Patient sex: F
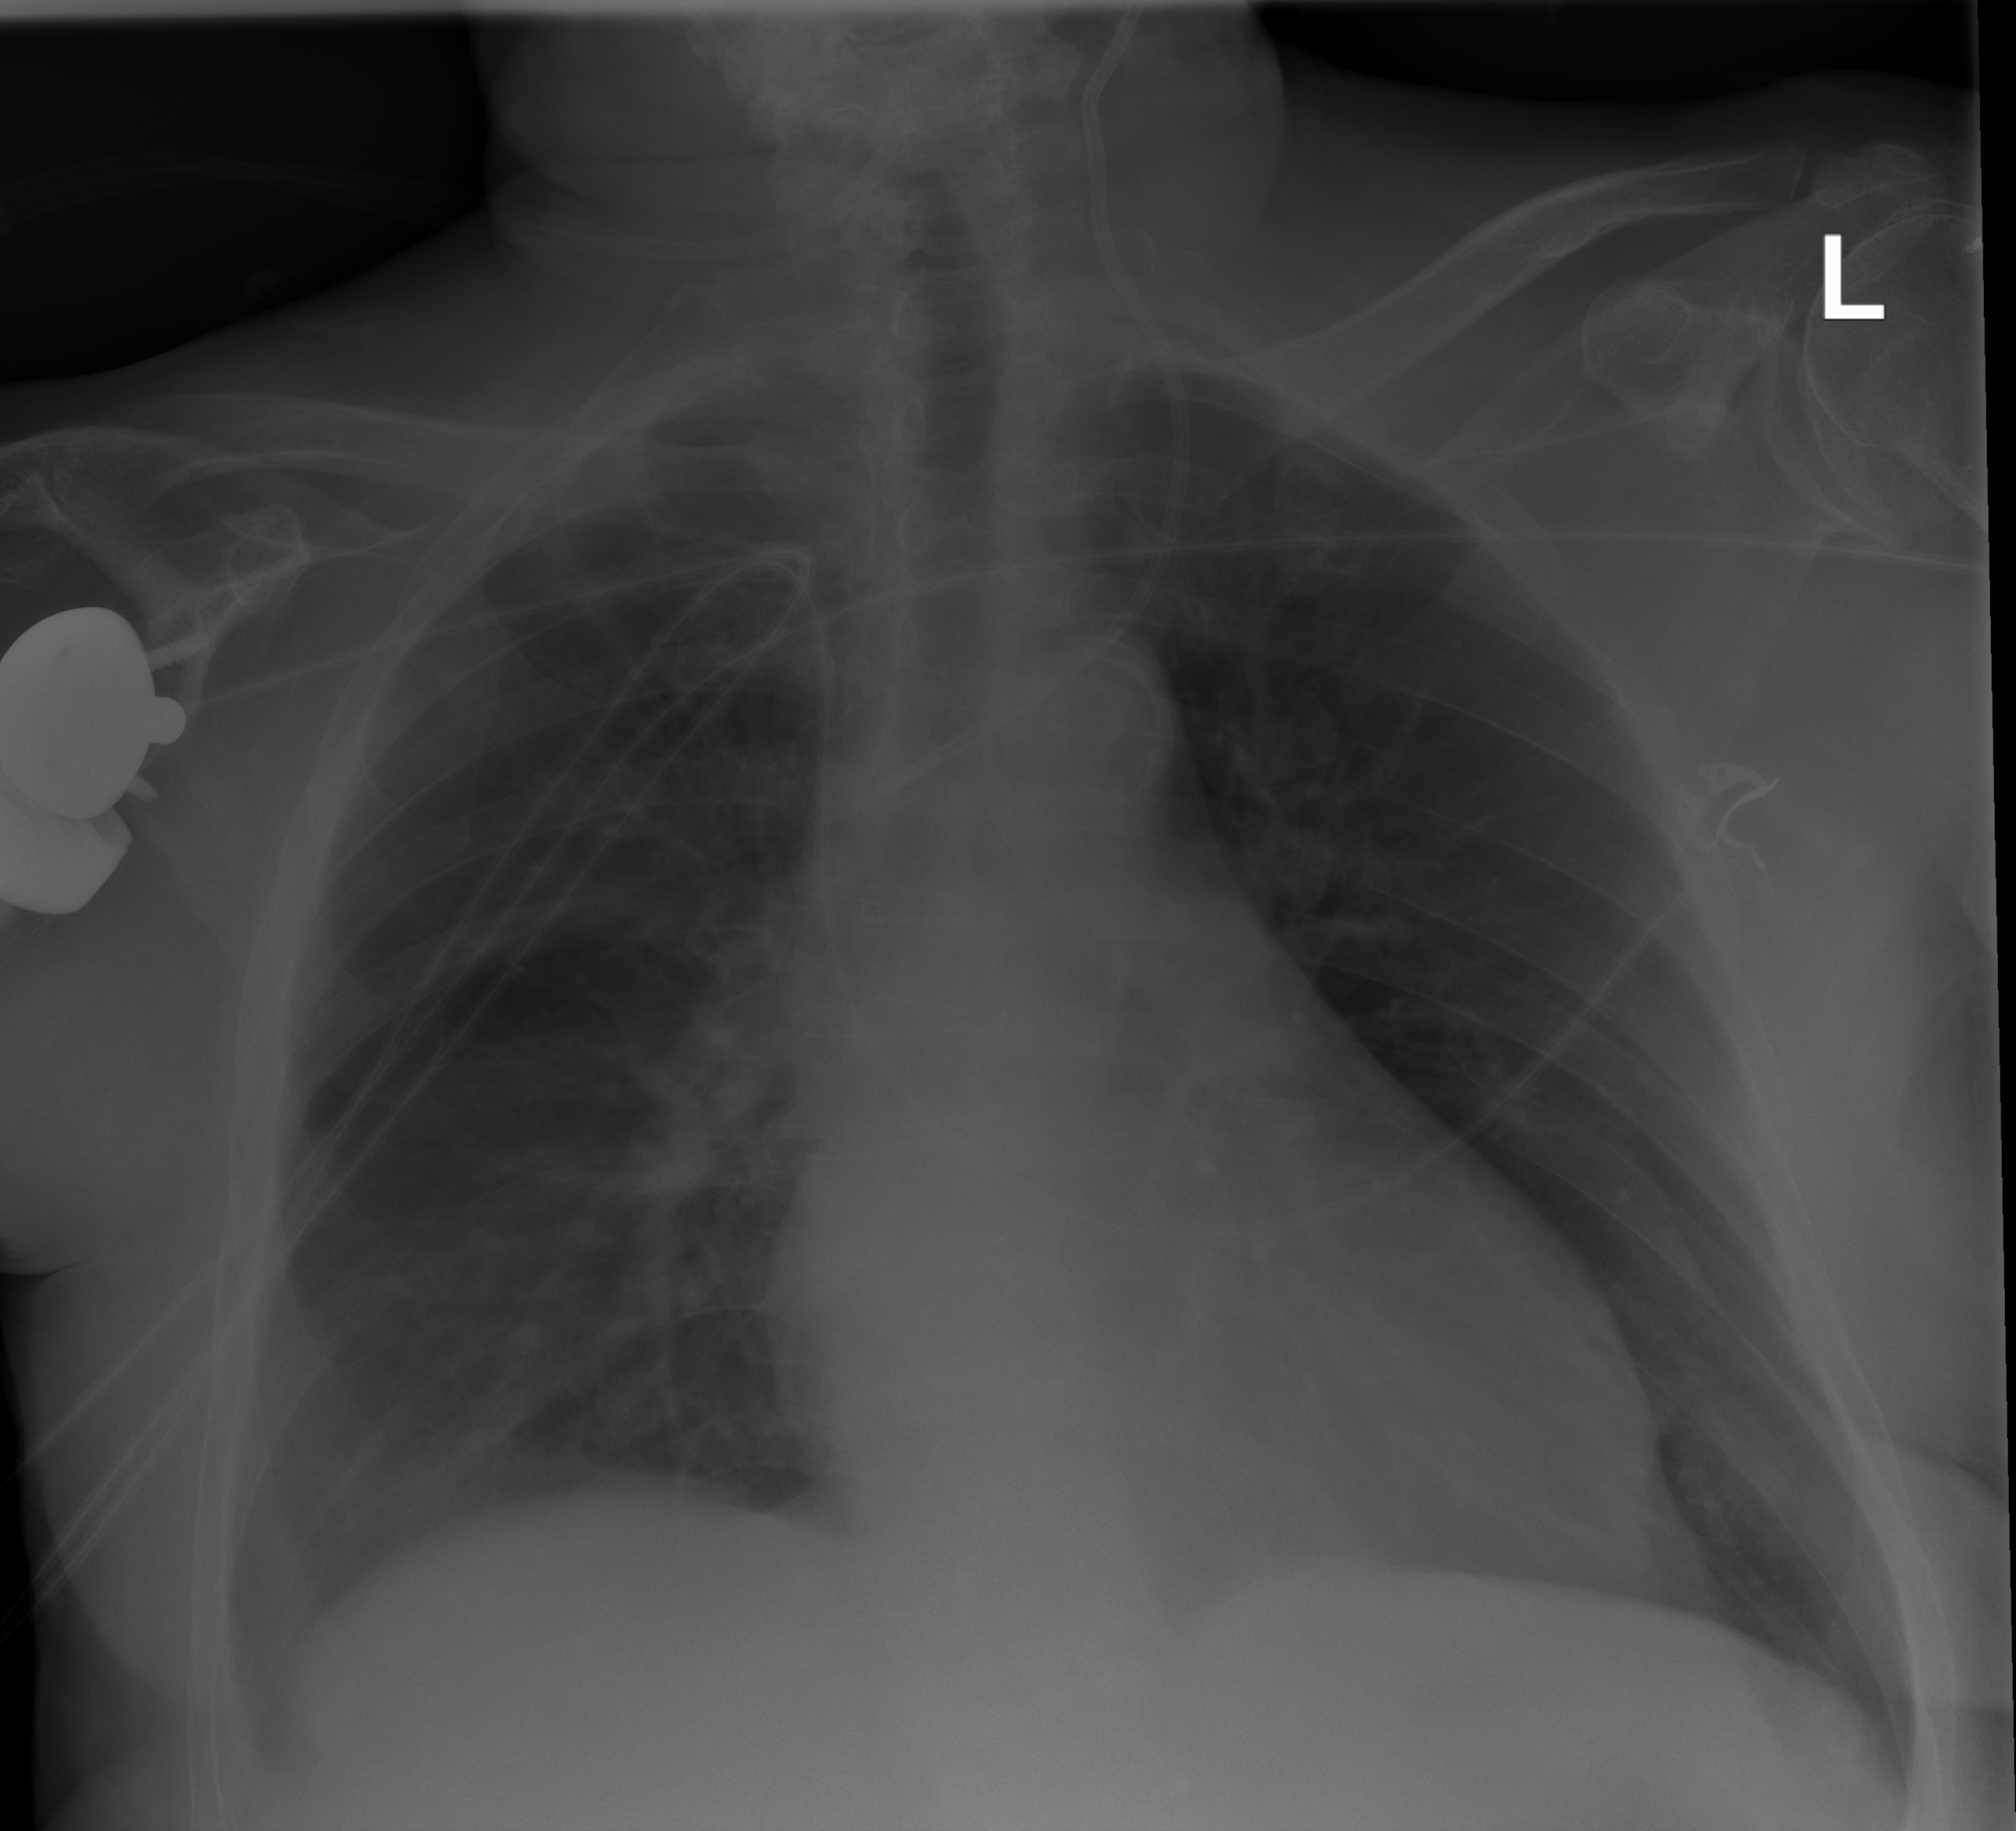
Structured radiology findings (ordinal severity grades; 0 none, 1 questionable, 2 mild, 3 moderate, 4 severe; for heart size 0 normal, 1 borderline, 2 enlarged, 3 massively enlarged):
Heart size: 0
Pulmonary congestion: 0
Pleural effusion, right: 2
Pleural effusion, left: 2
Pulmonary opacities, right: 0
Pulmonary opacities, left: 0
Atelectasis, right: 0
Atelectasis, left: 0